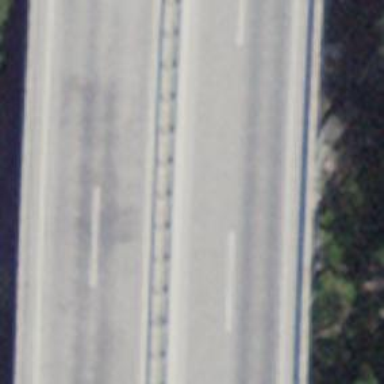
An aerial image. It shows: Motorway bridge with asphalt surface.